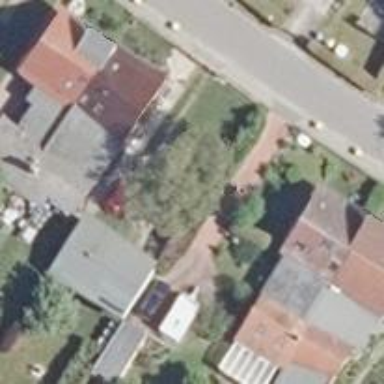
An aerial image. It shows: Semi-detached house.